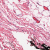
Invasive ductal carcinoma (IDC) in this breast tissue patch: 0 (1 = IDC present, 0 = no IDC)